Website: walmart
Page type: order-returns
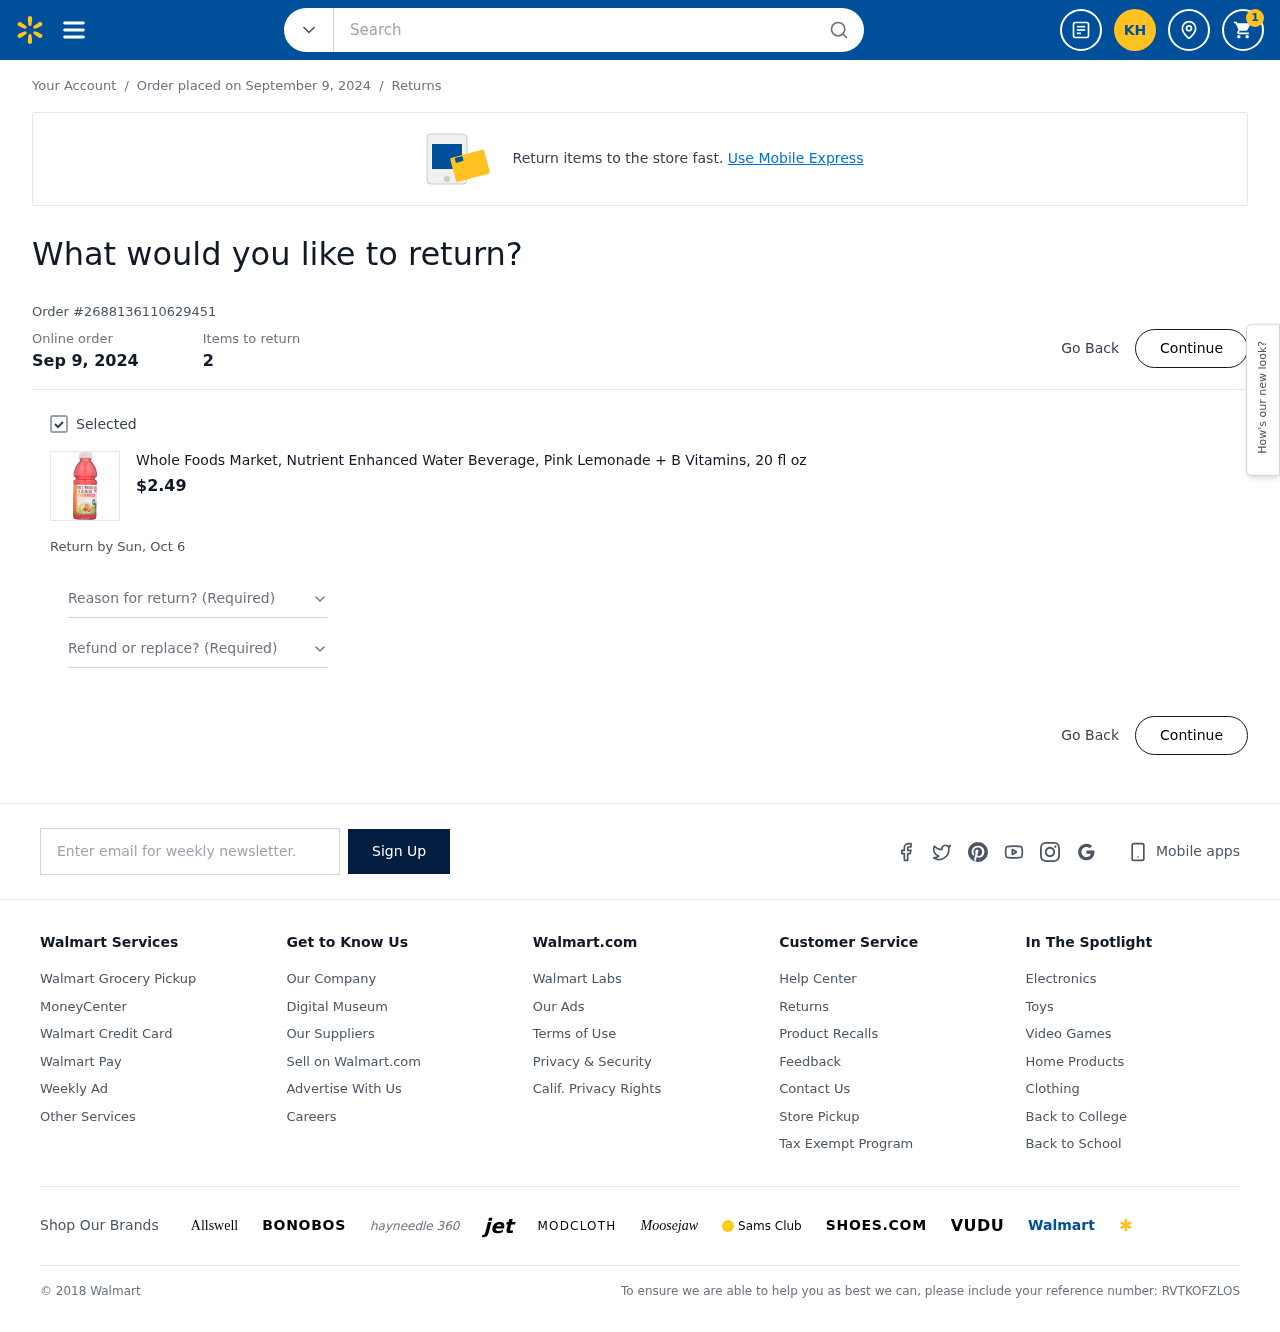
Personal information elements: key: PII_EMAIL
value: khall@yahoo.com
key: PII_INITIALS
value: KH
Product elements: key: PRODUCT1_NAME
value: Whole Foods Market, Nutrient Enhanced Water Beverage, Pink Lemonade + B Vitamins, 20 fl oz
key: PRODUCT1_PRICE
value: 2.49
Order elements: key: ORDER_NUM_ITEMS
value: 1
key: ORDER_DATE
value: Sep 9, 2024
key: ORDER_DATE
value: Order placed on September 9, 2024
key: ORDER_ID
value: Order #2688136110629451
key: ORDER_NUM_ITEMS
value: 2
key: ORDER_RETURN_BY_DATE
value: Return by Sun, Oct 6
Search elements: key: HEADER_SEARCH
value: Search